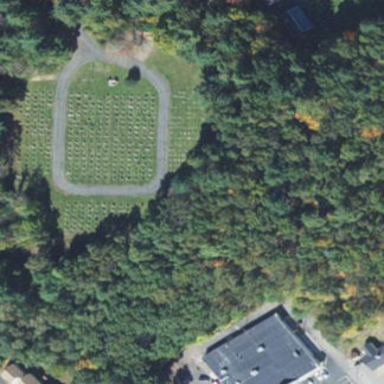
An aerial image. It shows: Cemetery that holds historical significance.